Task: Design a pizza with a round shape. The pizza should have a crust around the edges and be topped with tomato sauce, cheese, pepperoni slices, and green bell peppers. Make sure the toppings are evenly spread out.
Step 161:
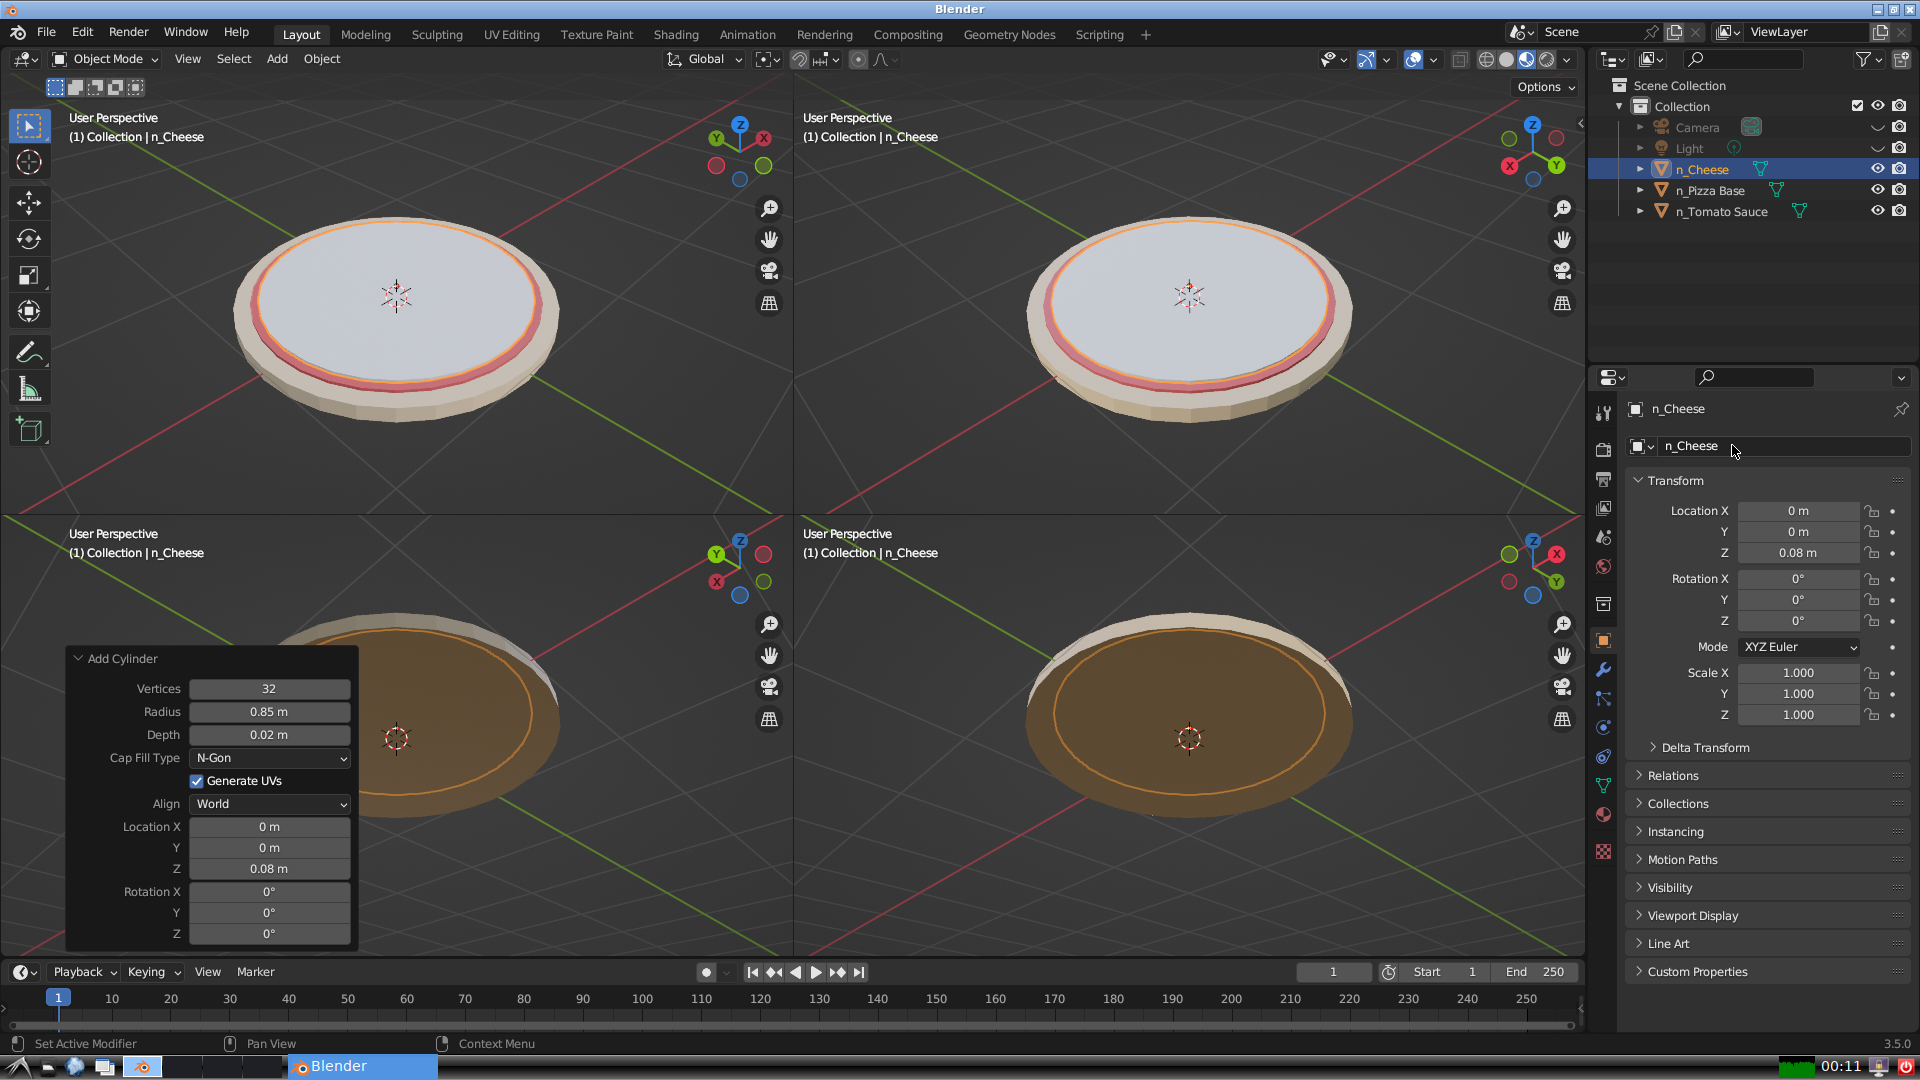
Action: {"mouse_move": [1608, 805]}